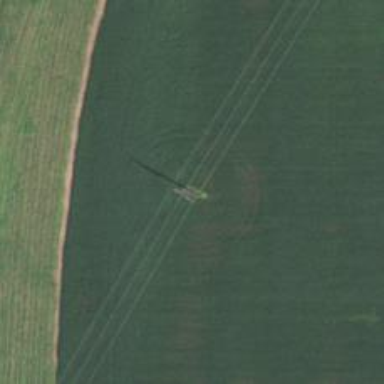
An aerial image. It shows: Power tower.